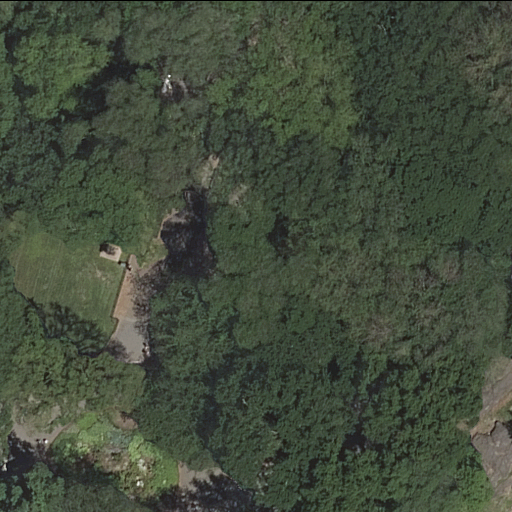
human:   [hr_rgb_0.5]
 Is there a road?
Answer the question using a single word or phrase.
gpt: yes

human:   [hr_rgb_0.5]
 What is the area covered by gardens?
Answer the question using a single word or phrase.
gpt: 564m2

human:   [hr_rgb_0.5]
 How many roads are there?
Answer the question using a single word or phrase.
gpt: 7

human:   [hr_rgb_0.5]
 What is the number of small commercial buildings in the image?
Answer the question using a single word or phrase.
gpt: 0

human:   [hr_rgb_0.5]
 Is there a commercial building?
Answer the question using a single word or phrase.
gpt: no

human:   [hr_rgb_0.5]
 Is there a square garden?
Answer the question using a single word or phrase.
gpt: no

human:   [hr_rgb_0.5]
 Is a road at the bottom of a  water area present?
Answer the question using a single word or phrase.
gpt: no

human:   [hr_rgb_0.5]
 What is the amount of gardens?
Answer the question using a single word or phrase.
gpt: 1

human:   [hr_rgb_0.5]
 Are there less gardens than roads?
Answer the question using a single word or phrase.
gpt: yes

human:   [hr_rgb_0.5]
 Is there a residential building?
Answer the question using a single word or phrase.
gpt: no

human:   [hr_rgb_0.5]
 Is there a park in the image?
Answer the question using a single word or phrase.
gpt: yes

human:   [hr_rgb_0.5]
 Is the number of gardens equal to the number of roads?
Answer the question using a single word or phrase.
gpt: no

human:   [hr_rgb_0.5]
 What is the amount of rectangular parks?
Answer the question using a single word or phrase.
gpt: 1

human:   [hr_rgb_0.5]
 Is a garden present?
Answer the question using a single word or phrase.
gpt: yes

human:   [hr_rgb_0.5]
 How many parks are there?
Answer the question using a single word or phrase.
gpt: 1

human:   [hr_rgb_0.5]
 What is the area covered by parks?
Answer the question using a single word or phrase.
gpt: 10625m2

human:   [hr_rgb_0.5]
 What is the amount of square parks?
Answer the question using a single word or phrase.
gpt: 0

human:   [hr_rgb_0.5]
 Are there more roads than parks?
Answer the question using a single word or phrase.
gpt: yes

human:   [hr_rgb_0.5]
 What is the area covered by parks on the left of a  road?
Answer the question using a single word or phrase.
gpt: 10625m2

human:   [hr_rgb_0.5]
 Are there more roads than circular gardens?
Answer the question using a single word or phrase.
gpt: yes

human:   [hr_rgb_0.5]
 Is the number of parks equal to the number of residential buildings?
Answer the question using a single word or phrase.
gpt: no

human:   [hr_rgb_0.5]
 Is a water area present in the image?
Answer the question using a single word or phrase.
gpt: no

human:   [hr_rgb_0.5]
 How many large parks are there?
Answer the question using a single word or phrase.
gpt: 1

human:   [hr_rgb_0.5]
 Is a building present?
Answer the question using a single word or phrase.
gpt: no

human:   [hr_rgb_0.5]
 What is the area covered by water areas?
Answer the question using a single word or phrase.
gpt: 0m2

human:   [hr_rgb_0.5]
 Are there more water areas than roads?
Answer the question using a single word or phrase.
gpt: no

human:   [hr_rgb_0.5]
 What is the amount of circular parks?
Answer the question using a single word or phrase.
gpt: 0

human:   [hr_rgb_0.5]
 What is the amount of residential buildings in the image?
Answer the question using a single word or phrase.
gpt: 0

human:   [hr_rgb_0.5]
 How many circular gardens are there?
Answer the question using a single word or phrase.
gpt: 0

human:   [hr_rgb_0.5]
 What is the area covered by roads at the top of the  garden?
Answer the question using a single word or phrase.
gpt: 0m2

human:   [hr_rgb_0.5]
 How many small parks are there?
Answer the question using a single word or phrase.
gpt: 0

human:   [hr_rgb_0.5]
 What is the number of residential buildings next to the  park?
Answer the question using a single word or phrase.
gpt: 0

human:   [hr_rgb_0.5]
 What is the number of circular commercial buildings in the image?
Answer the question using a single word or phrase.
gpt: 0

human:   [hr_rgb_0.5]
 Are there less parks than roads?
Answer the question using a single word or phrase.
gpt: yes

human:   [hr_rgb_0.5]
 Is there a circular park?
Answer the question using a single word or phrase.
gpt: no

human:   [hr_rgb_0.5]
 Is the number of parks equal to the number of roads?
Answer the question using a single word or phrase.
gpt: no

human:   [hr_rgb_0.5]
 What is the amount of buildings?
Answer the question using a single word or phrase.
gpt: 0

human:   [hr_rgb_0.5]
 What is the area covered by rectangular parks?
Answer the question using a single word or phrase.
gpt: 10625m2

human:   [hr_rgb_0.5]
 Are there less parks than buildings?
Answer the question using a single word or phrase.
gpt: no

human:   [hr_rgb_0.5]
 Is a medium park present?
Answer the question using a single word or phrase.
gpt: no

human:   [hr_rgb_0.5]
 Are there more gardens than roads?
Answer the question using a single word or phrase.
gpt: no

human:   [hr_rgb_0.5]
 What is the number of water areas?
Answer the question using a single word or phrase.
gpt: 0

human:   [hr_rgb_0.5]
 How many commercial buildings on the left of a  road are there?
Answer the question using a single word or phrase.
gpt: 0

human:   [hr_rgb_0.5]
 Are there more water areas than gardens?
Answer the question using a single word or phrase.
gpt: no

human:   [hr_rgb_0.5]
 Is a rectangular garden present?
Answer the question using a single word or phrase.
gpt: no

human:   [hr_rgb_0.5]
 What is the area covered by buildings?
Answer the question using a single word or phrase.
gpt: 0m2

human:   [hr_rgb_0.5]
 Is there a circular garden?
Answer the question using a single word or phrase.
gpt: no

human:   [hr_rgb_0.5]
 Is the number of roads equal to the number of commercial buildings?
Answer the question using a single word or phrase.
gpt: no

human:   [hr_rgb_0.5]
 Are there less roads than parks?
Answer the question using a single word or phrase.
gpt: no

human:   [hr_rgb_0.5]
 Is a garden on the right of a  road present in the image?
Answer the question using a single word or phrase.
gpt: yes

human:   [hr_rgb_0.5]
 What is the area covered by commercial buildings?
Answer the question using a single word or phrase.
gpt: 0m2

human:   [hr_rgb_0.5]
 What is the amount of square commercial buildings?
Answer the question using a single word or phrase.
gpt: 0

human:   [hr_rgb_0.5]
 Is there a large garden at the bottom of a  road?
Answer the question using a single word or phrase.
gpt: yes

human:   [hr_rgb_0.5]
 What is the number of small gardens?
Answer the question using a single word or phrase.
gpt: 0

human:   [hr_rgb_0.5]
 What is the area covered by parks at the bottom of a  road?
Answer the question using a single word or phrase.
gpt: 10625m2

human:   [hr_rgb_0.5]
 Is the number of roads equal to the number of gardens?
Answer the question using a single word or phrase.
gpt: no

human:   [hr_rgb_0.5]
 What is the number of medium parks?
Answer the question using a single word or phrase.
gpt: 0

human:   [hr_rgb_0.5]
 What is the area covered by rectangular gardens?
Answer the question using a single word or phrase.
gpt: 0m2

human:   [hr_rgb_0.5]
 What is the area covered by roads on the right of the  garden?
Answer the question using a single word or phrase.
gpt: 0m2

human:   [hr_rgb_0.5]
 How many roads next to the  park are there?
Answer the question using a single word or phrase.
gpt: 7

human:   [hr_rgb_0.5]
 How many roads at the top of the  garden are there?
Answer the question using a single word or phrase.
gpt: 4

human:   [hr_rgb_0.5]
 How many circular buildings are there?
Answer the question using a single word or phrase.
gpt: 0

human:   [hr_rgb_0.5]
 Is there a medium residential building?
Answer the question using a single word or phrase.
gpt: no

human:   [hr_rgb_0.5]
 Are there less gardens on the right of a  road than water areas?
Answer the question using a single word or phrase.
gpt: no